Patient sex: M
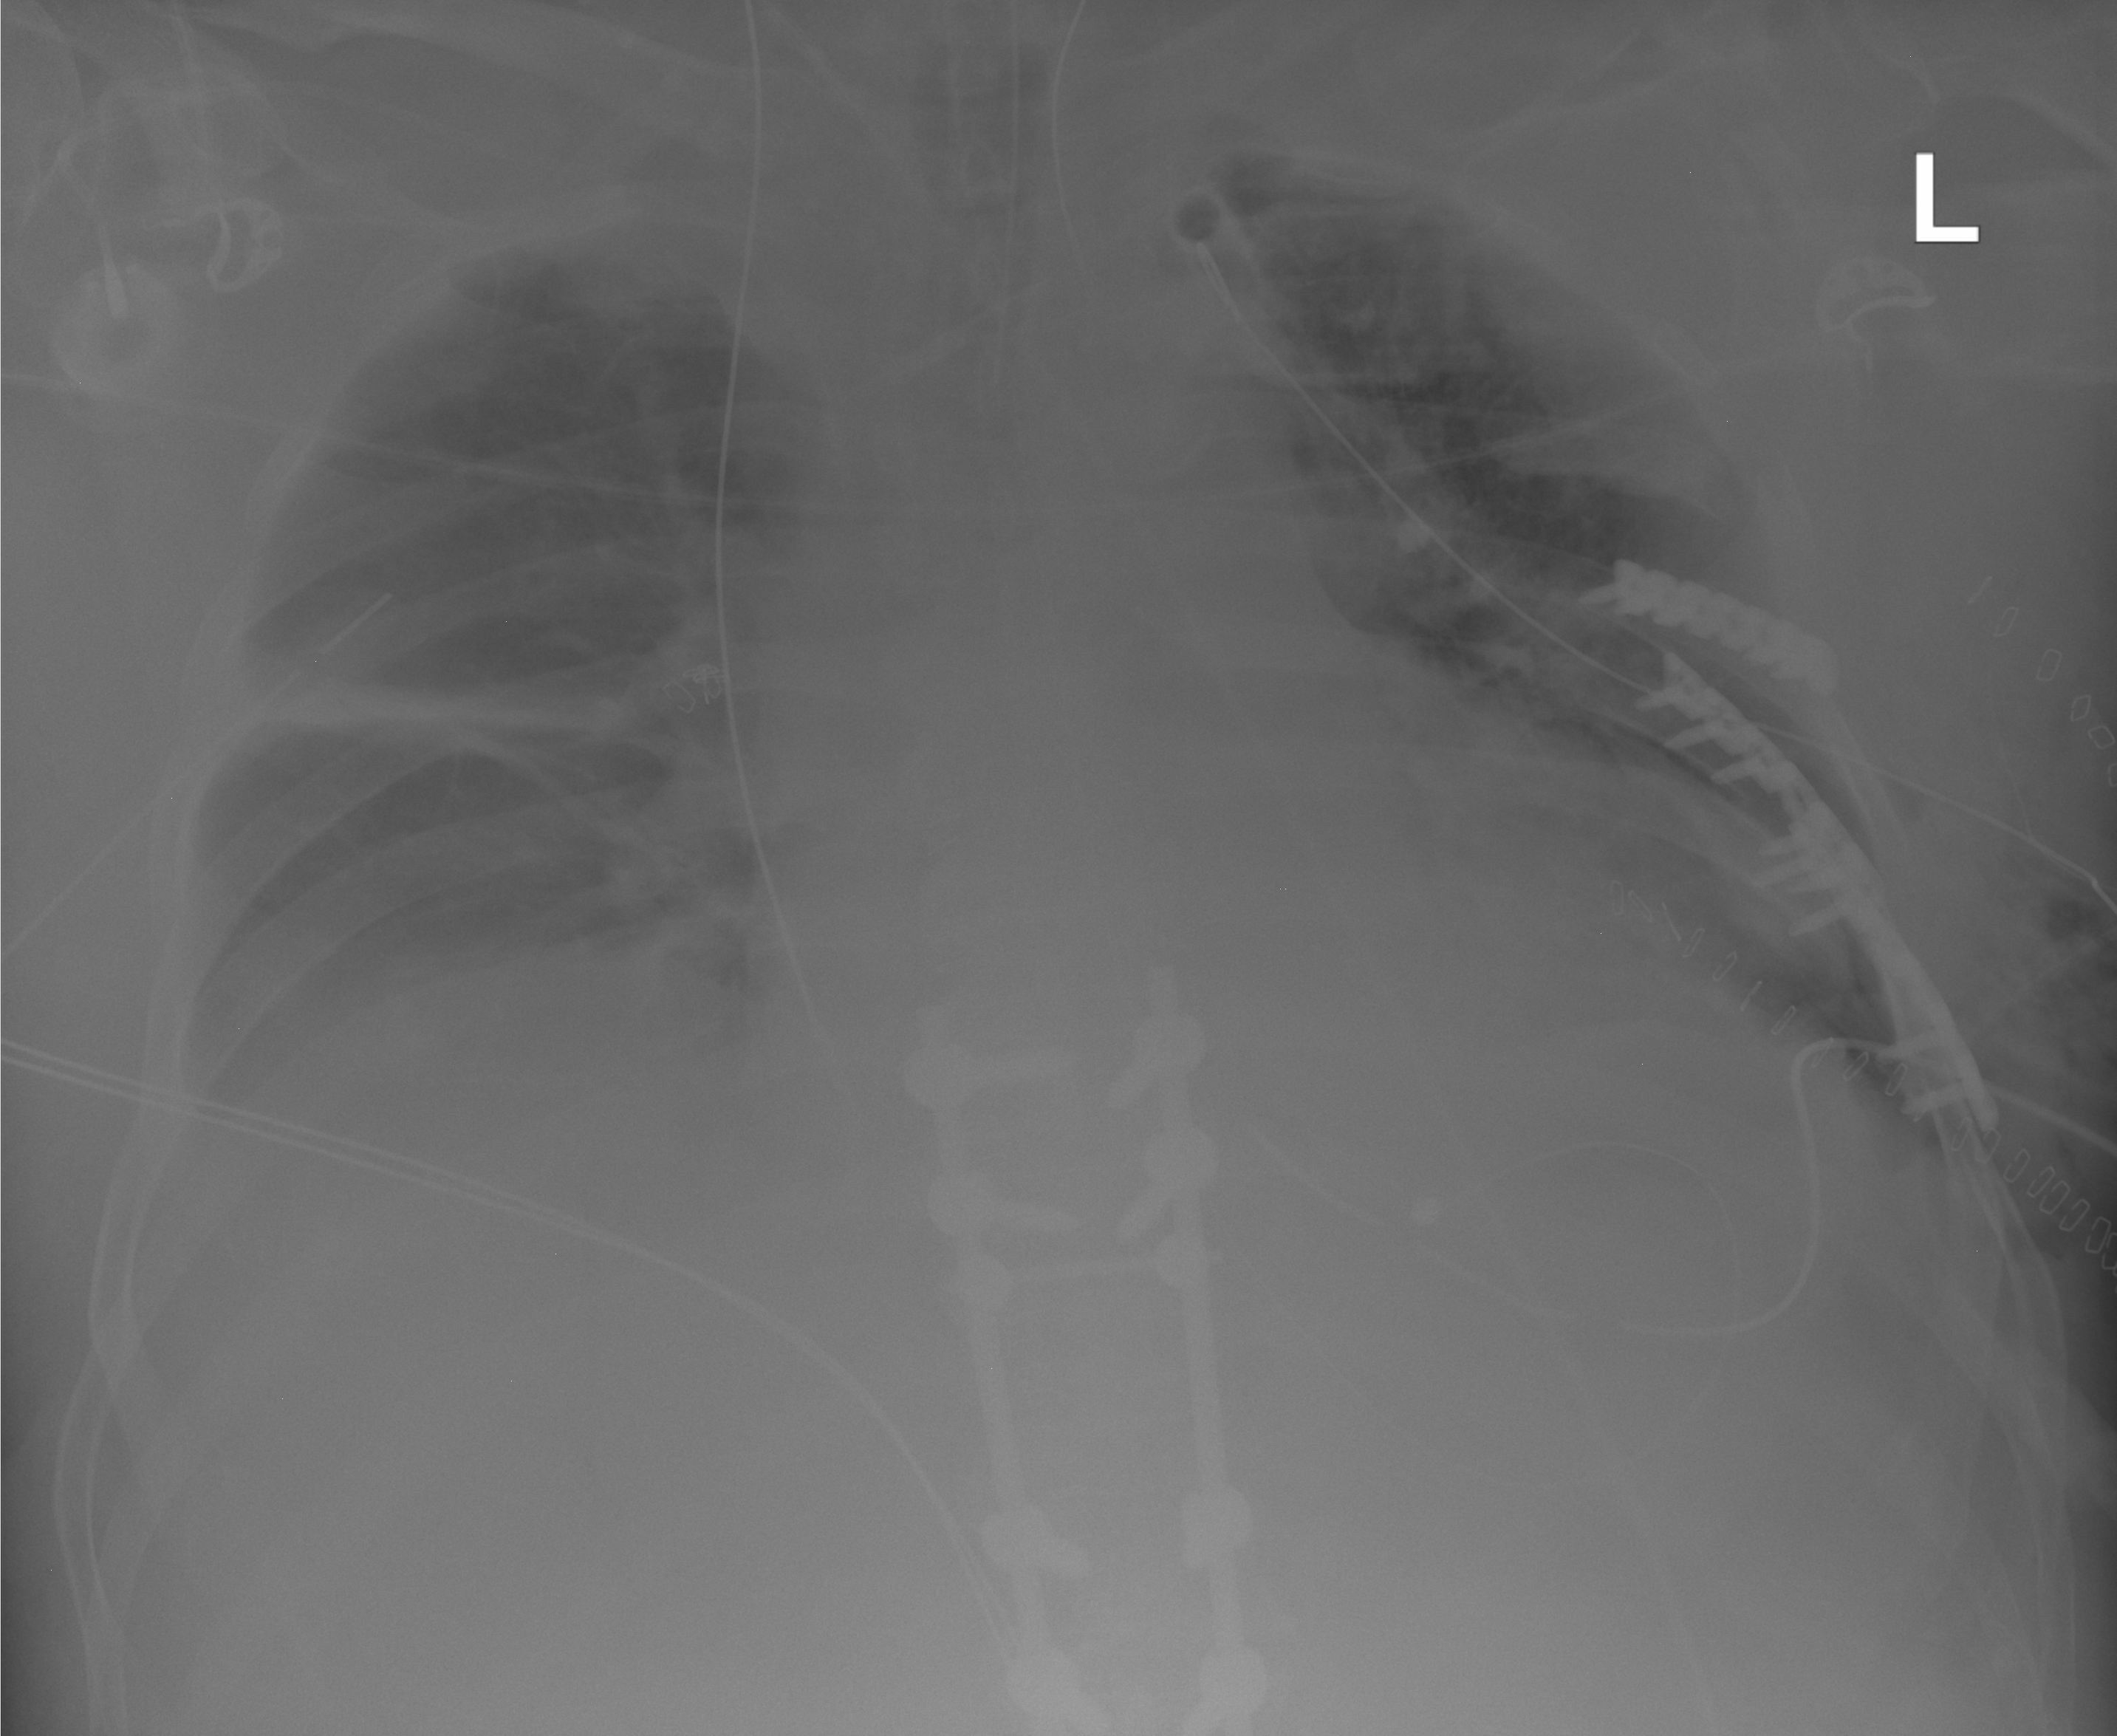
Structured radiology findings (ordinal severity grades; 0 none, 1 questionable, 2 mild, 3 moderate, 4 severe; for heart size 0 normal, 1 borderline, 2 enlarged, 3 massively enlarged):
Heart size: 2
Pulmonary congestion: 2
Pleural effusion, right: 2
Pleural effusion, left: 1
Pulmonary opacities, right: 0
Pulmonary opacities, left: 0
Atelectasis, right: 2
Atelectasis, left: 2